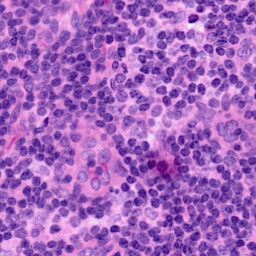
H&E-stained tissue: LymphNode